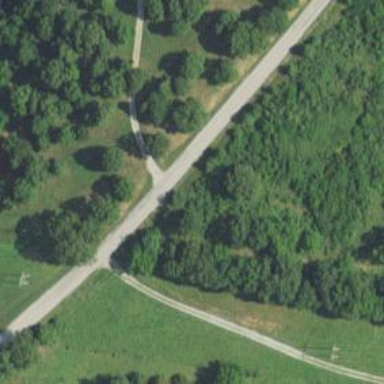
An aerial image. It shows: Driveway.